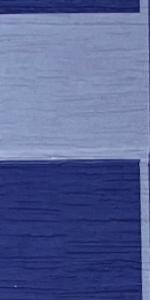
Label: Empty